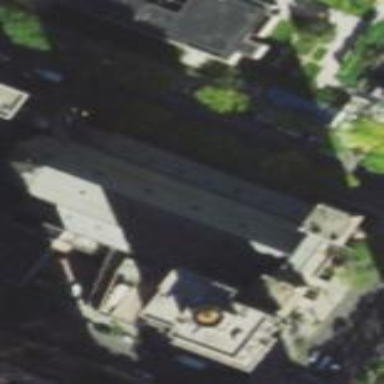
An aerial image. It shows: Historic building that serves as place of worship.